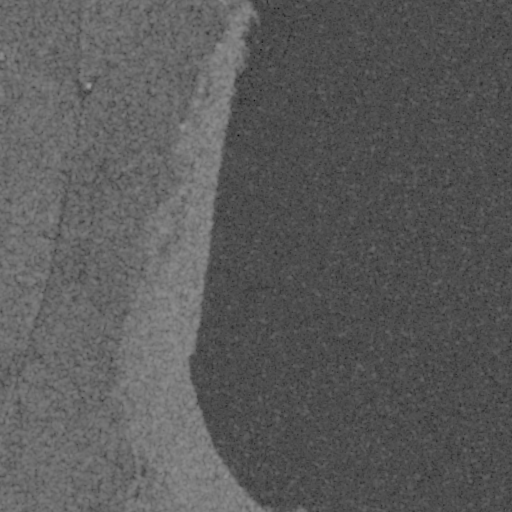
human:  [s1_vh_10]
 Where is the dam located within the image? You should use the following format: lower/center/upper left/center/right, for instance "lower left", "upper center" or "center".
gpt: The dam is located in the lower left of the image.
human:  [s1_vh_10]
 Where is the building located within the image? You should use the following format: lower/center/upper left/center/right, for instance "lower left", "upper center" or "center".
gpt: The building is located in the upper left of the image.
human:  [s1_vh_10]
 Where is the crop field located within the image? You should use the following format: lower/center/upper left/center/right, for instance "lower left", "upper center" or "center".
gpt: There is no crop field in the image.

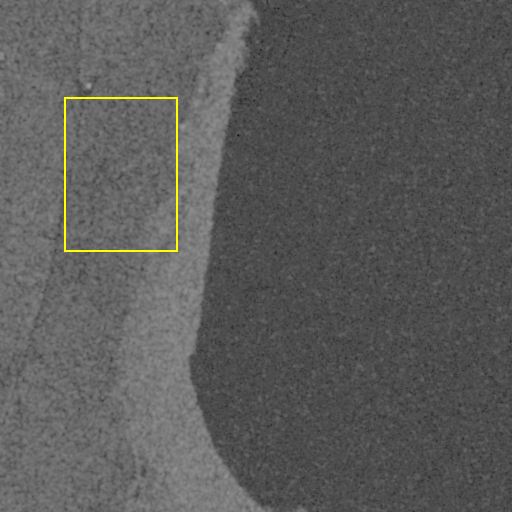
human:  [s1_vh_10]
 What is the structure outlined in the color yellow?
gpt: The structure outlined in yellow is a crop field.
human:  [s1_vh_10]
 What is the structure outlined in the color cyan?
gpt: There is no cyan outline.